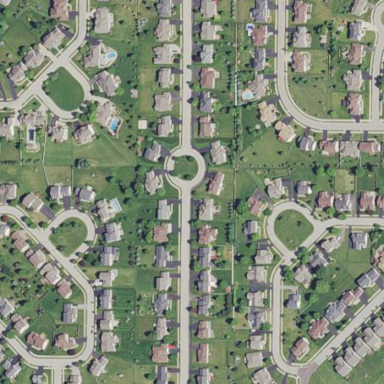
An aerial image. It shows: Residential neighbourhood.